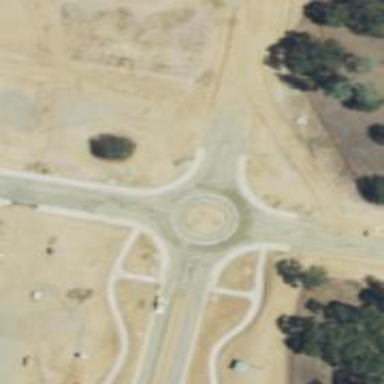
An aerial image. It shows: Residential road with asphalt surface leading to roundabout.